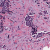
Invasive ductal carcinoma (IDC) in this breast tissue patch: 1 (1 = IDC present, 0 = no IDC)